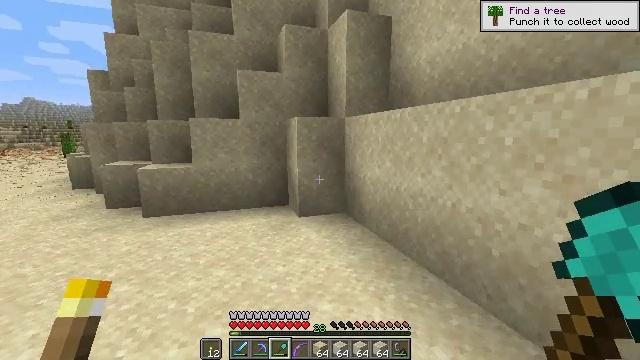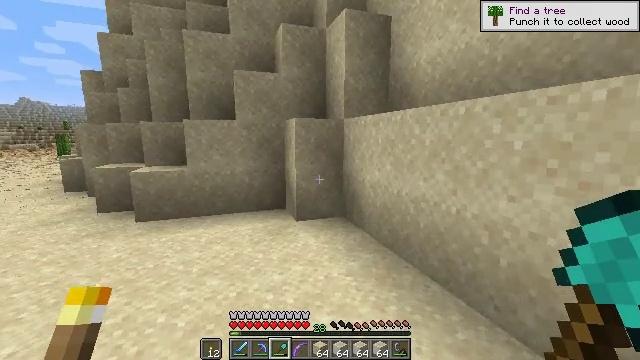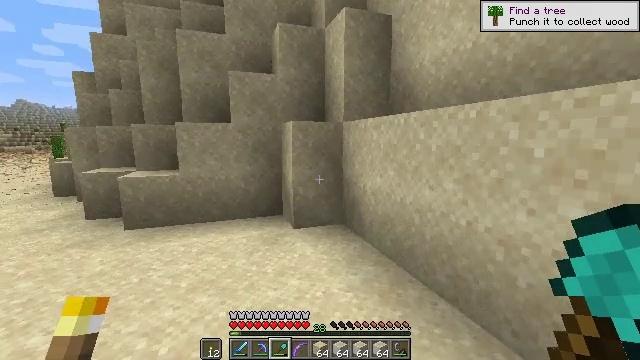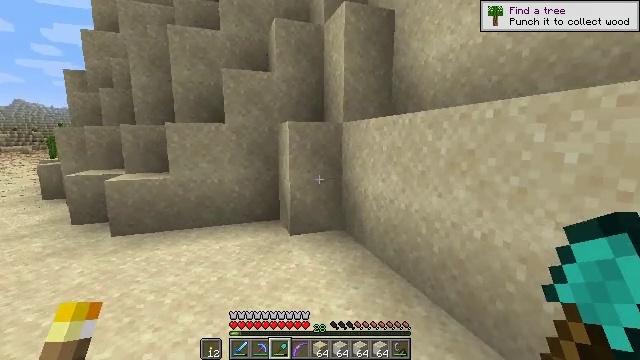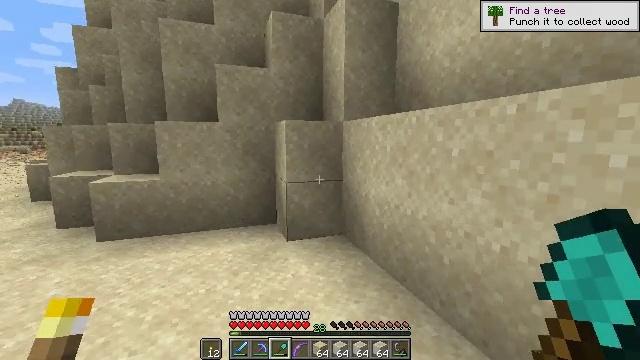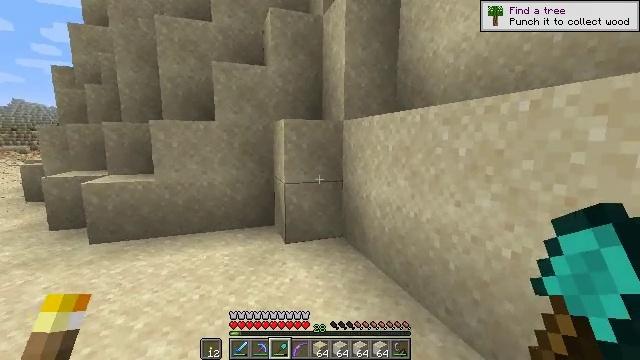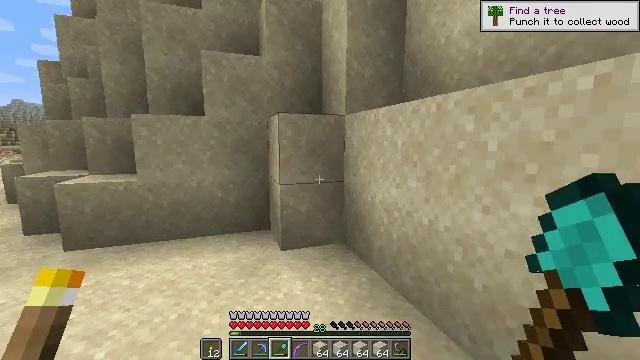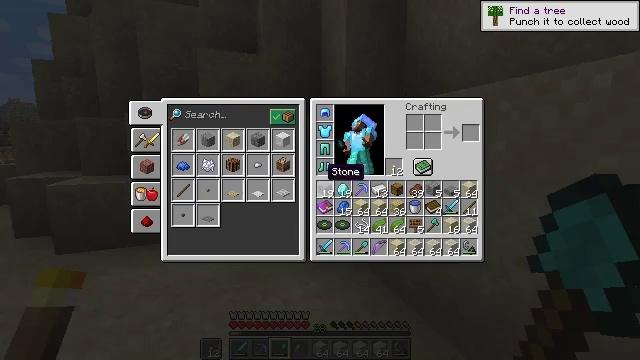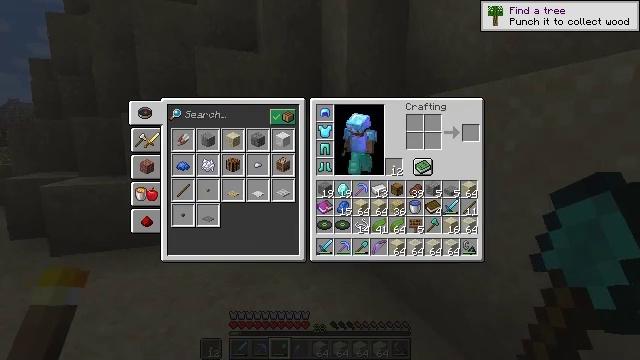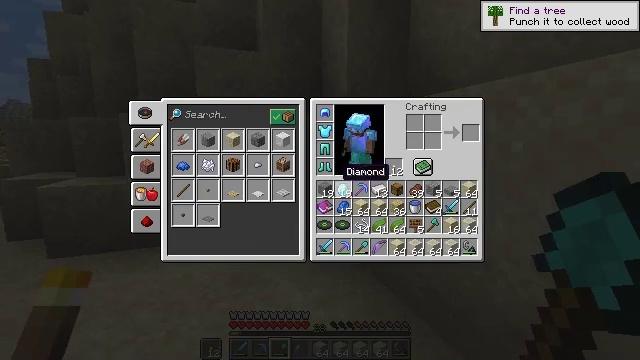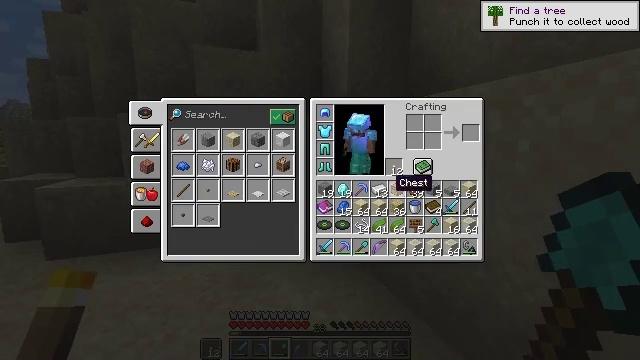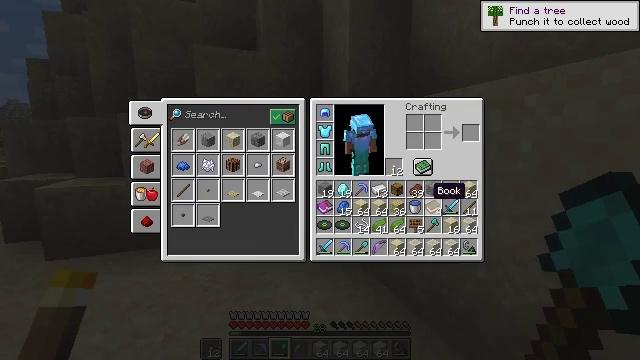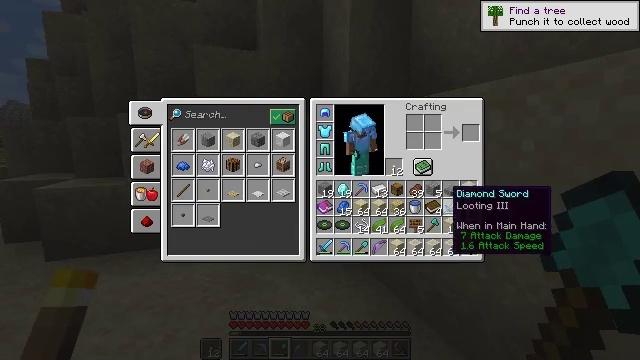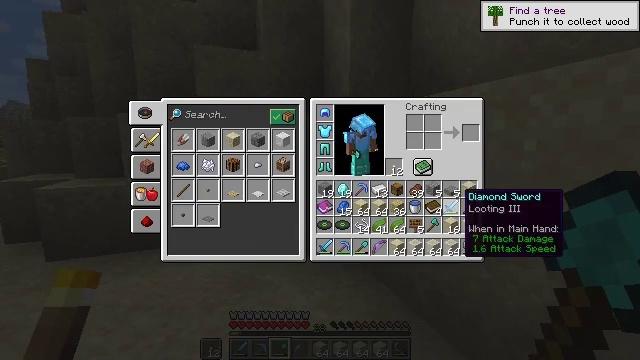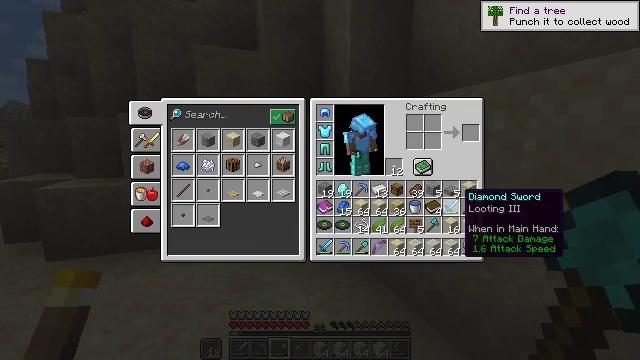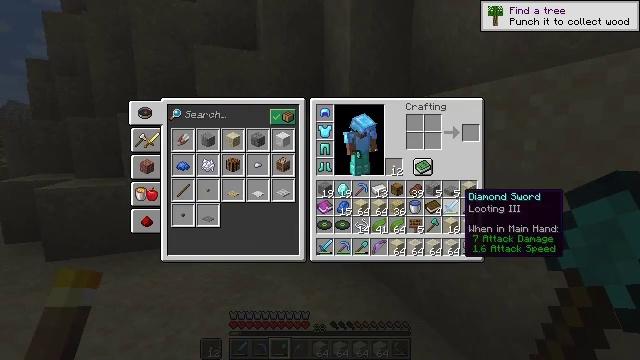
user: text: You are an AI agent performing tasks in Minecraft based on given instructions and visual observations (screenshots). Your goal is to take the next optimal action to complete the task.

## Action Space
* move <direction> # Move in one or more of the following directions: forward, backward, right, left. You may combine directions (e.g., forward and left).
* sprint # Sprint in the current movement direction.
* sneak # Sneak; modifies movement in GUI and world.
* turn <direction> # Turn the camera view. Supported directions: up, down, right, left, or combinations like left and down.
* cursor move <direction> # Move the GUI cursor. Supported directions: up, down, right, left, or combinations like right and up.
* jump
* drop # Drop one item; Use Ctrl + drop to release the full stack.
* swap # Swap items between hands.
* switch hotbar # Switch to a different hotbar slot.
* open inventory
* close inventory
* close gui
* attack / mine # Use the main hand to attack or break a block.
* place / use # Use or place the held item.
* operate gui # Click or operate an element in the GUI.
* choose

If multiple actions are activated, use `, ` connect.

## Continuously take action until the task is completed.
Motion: motion action
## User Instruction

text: Drop a stone slab.
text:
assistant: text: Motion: move forward
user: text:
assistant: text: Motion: move forward
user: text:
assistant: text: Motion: move forward
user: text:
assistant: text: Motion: move forward
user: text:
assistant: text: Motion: move forward
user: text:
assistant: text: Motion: move forward
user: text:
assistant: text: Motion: move forward, close inventory
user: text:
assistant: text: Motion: close inventory
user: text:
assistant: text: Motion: turn right, close inventory
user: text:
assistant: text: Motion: turn right and down
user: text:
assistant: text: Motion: turn right and down
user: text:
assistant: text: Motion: turn right
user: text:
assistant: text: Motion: sprint, turn right
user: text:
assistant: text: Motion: sprint
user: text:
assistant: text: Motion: sprint
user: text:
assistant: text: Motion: sprint
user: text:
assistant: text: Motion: sprint, turn up
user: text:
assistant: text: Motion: sprint, turn up
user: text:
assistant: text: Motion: sprint
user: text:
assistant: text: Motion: sprint
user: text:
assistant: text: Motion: sprint
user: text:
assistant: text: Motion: sprint
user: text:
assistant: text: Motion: sprint, drop
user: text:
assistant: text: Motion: sprint, drop
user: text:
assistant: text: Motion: sprint, drop
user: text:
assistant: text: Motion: sprint, turn left
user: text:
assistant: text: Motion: sprint
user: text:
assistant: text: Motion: sprint